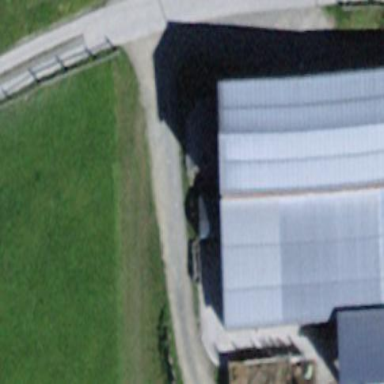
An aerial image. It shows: Barn with gabled roof oriented along the building.